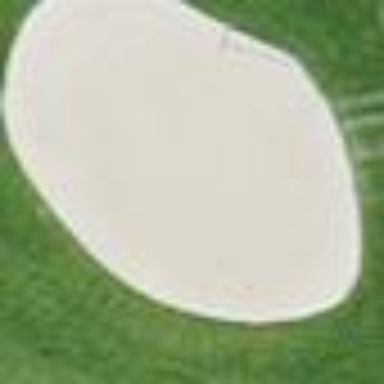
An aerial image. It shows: Sand bunker on golf course.